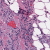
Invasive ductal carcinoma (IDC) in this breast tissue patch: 0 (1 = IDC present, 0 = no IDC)